Question: I have a table thats devided logically in 2 halves. I will have to select only half of a row as in the image.

Now if I choose a different "half" row, I need to deselect the previous one. How would I do that? My code is here:
'''
<tr class="line1">
<td width="10" class="td3523" onclick="selectme('3523');">
<input type="radio" name="selattendance" id="tr3523" onClick="setEditDelete(3523)"/>
</td>
<td width="100" class="td3523" onclick="selectme('3523');">2012-11-19</td>
<td width="125" class="td3523" onclick="selectme('3523');">
<table width="100%" cellpadding="0" cellspacing="0" style="border: 0;padding: 0;border-collapse: collapse">
<tr>
<td style="width: 50%;padding-right: 10px;border: 0" align="right" valign="middle">22:54</td>
<td style="width: 20%;border: 0"> <a href="#" onclick="loadPic('attendanceimages/39286a0a6b45cae9f116b11882f36046.jpg','2012-11-19','2012-11-19','add','','In','22:54:04','22:54:04');"><img src="images/punchimg.png"></a>
</td>
<td style="width: 20%;border: 0">&nbsp;</td>
</tr>
</table>
</td>
</tr>
'''
When I click on any 'td', all 'td's with the same ID get selected using this code:
'''
function selectme(id) {
$('.td' + id).toggleClass("ui-selected");
}
'''
I guess I need to put another line removing this class from previously selected 'td's. How would I do that? Thanks.
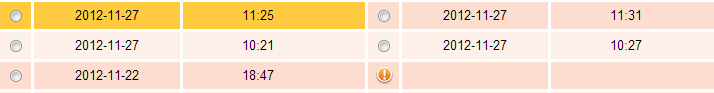
Answer: Give your '<td>'-s another class say 'tdclss' then use it in your function to remove 'ui-selected' class.
'''
function selectme(id) {
$('.tdclss').removeClass("ui-selected");
$('.td' + id).toggleClass("ui-selected");
}
'''